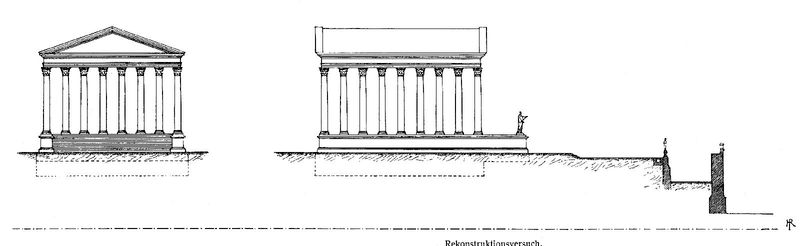
Titel: St. Maria im Kapitol in Köln
Standort: Köln, St. Maria im Kapitol (EU - D - NRW)
Schlagwörter: mann, schwarz, skizze, säule, säulen, zeichnung, dach, haus, weg, architektur, mensch, sockel, figur, front, statue, giebel, treppe, aufgang, stufen, halle, schnitt, entwurf, altar, pantheon, rom, römer, portikus, griechen, griechenland, vorderansicht, tempel, dorisch, dreieckig, athen, akropolis, säulenhalle, grundriss, aufriss, bauzeichnung, sockelzone, bauskizze, längsschnitt, panteon, spitzdach, emtwurf, grundgerüst, stadtfestung, akrbolis